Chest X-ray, PA view. Patient: 43 years old, sex F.
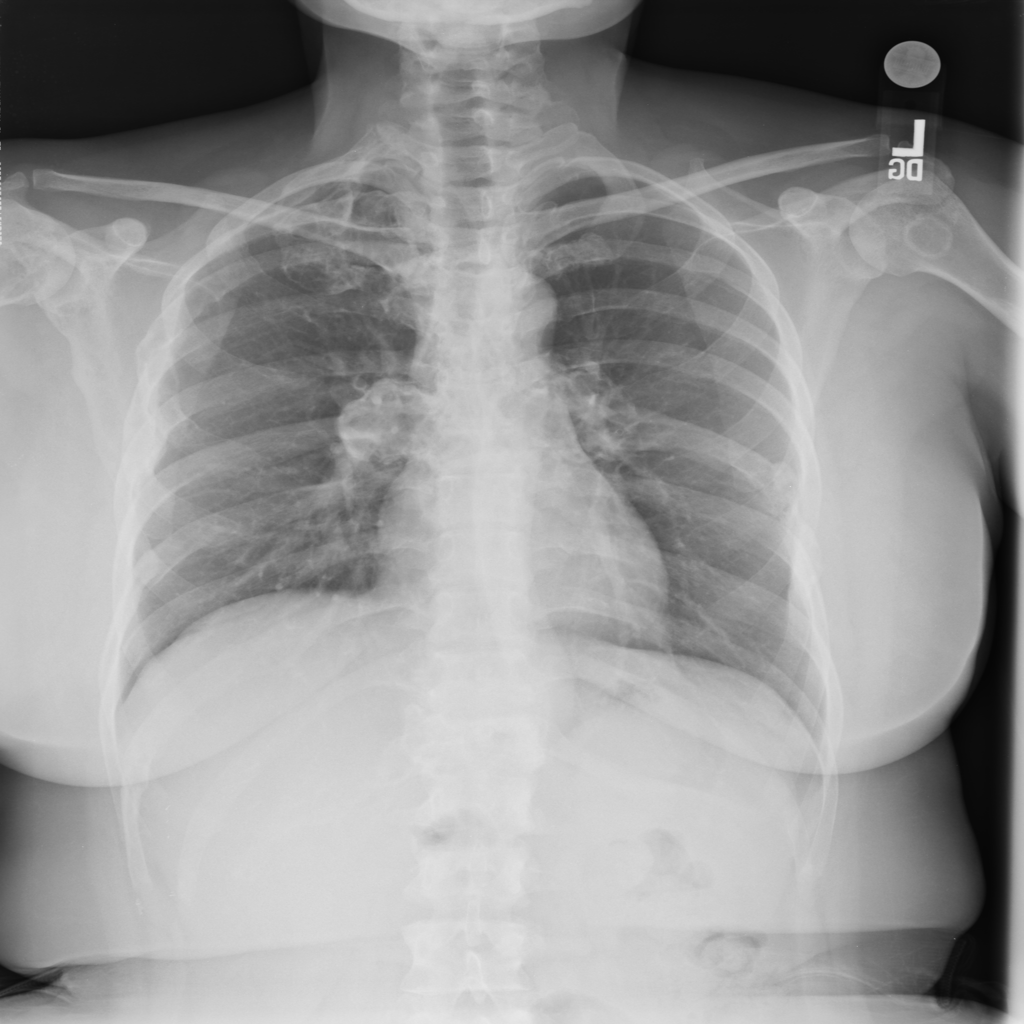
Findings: No Finding